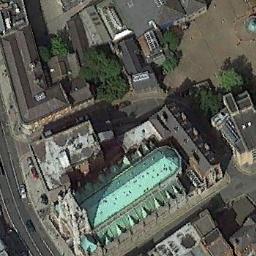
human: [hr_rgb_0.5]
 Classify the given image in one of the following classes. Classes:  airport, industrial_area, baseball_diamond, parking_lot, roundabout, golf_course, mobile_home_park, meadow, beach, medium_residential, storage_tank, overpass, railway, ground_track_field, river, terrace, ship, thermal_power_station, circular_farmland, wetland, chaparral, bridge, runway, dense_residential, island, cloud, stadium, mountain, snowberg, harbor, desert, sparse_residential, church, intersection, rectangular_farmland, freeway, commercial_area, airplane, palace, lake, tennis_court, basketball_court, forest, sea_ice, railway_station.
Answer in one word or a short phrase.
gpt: church